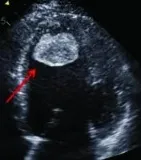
Transthoracic.
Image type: radiology (ultrasound)